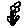
Label: flower